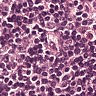
Metastatic tissue present: no